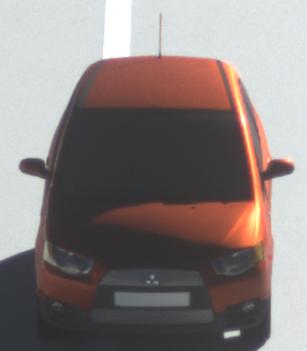
Make: Mitsubishi
Model: Colt 1.1
Detailed model: Colt (VI)
Model produced from: 2008/11
Model produced until: 2010/10
Doors: 3
Color: orange
Road condition: dry road
Daytime: morning or afternoon
Contrast: high contrast